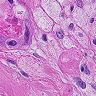
Metastatic tissue present: yes